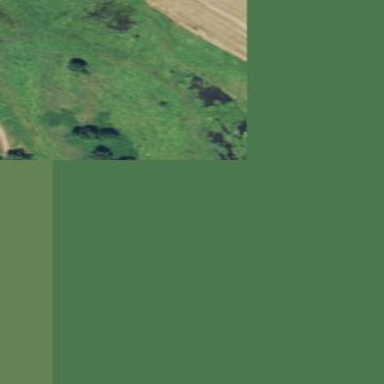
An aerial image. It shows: Marsh wetland.